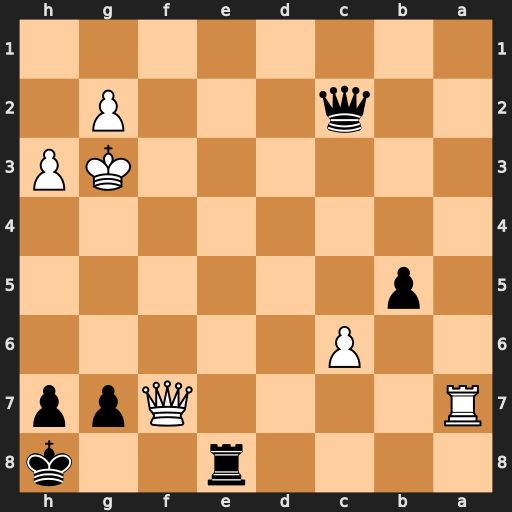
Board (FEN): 4r2k/R4Qpp/2P5/1p6/8/6KP/2q3P1/8
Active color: b
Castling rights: -
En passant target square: -
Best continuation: Qd3+ Qf3 Qd6+